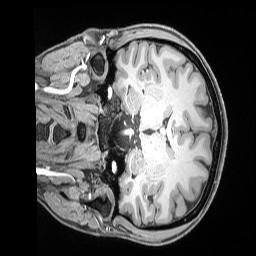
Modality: T1w
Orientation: coronal
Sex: female
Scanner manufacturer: siemens
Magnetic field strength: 3 T
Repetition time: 2.53 s
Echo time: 0.00169 s